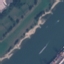
Label: River